Question: I want to make an array list, but the 'add' method is not working.
'''
package com.zaination.listview;
import androidx.appcompat.app.AppCompatActivity;
import android.os.Bundle;
import android.widget.ListView;
import java.util.ArrayList;
public class MainActivity extends AppCompatActivity {
@Override
protected void onCreate(Bundle savedInstanceState) {
super.onCreate(savedInstanceState);
setContentView(R.layout.activity_main);
}
ListView VarListView = (ListView) findViewById(R.id.ListView);
ArrayList<String> VarArrayList = new ArrayList<String>();
VarArrayList.add("Zain");
VarArrayList.add("Sarmad");
VarArrayList.add("Aanish");
VarArrayList.add("Haider");
}
'''

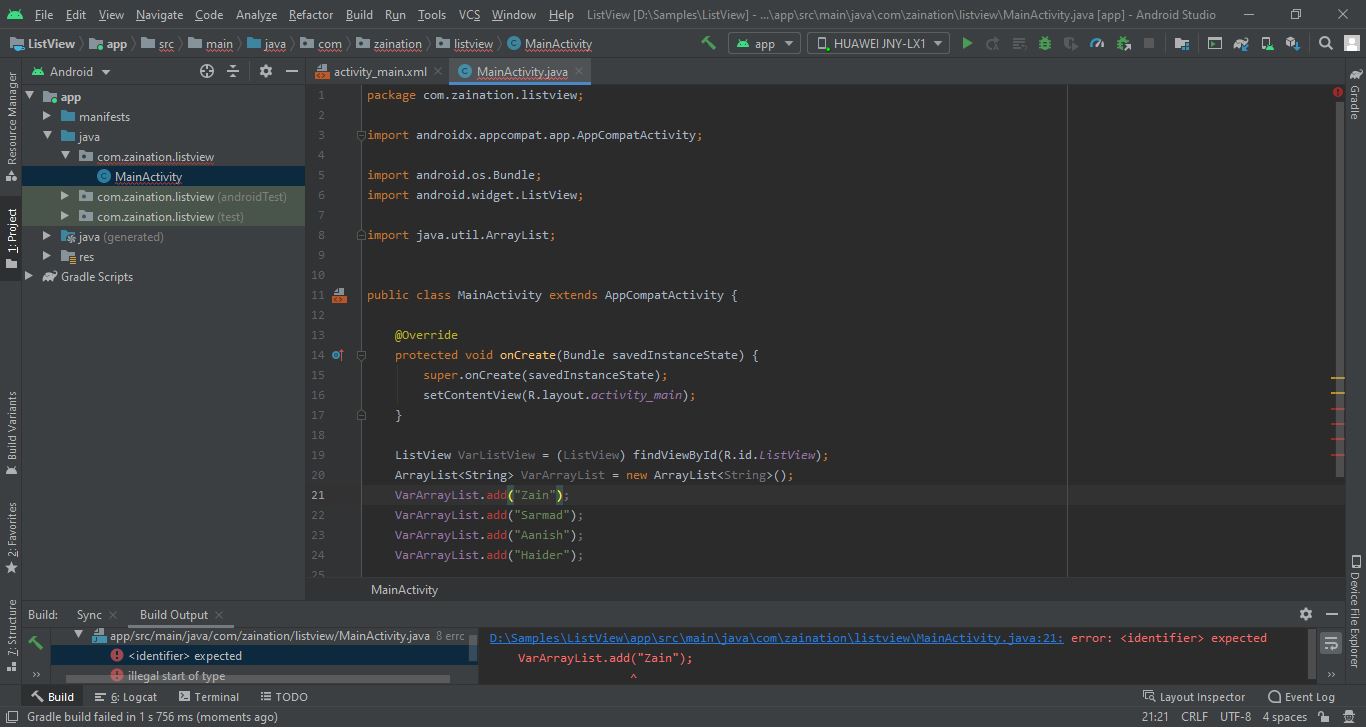
Answer: If you would put that code into onCreate (or any other) method it would probably work.